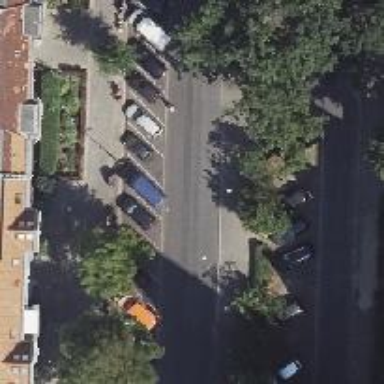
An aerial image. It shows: Residential road with asphalt surface and separate sidewalks on both sides. There is diagonal on-street parking on the left side.